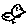
Label: bird